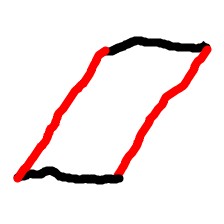
Shape: parallelogram